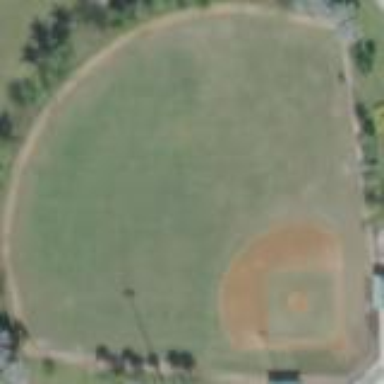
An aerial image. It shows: Baseball pitch for leisure and sports activities.